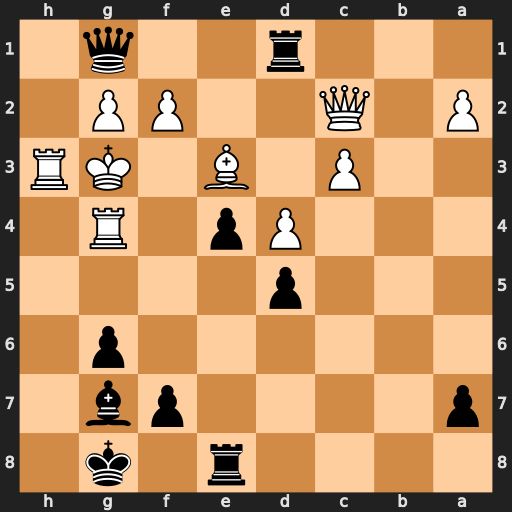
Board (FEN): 4r1k1/p4pb1/6p1/3p4/3Pp1R1/2P1B1KR/P1Q2PP1/3r2q1
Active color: b
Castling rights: -
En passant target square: -
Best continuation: Bf8 Qa4 Bd6+